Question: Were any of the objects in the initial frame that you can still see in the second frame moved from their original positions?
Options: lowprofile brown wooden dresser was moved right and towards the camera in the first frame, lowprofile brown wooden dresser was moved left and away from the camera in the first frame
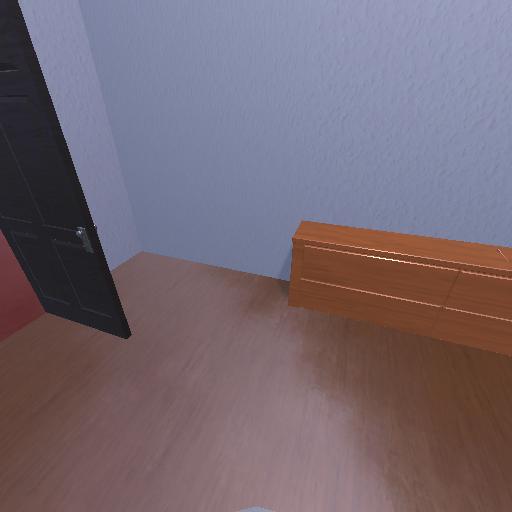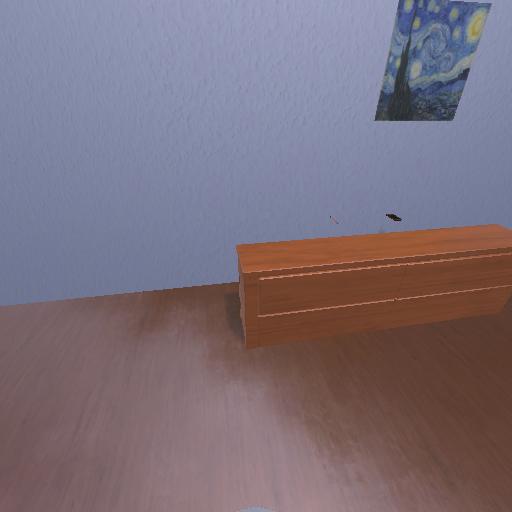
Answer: lowprofile brown wooden dresser was moved right and towards the camera in the first frame